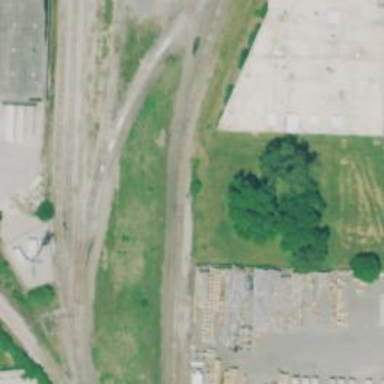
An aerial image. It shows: Disused railway spur line.